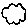
Label: cloud